三年级 · 画法几何学
下面是一块长方形的菜地, 其中 ${ }^{\frac{1}{2}}$ 种黄瓜, ${ }^{\frac{1}{42}}$ 种土豆, 其余的种豆角。请在下面长方形地中分一分，画一画，标一 标。(5 分)

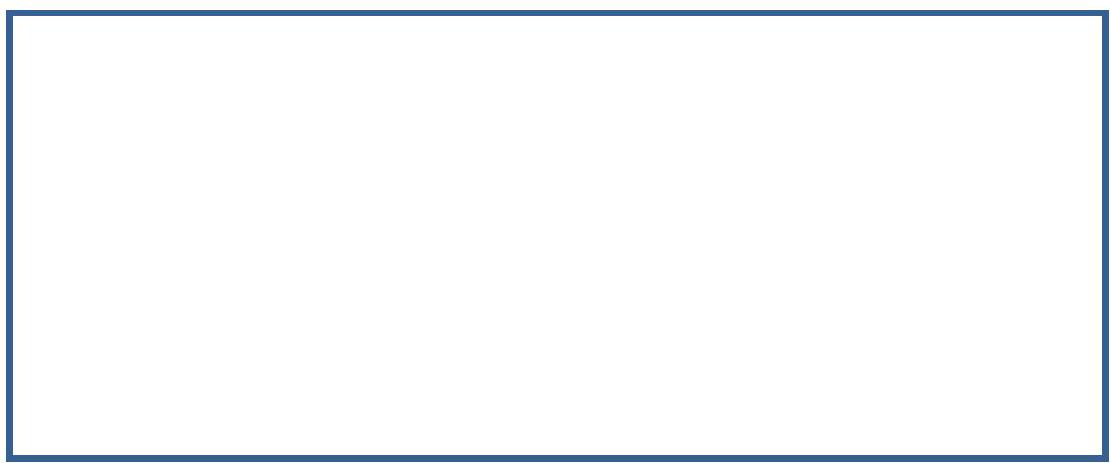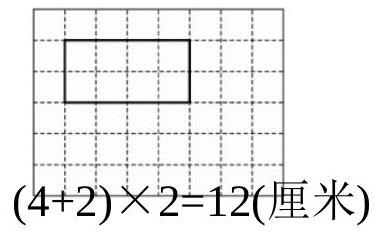
答案:
解析: